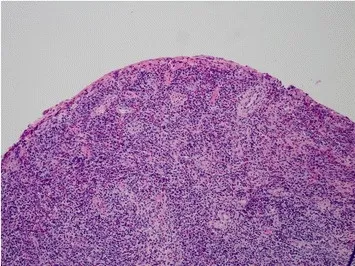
Low resolution hematoxylin and eosin (H&E) staining of bladder wall biopsy of the patient, showing abundant eosinophils in mucosa and submucosa.
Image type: pathology (h&e)